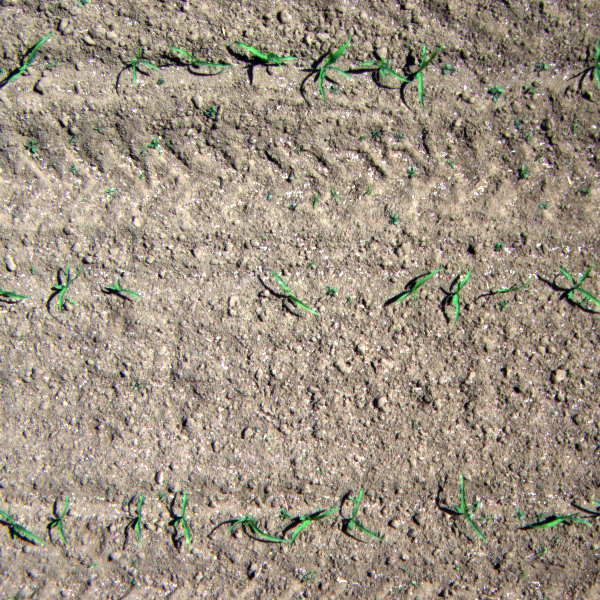
Acquisition date: 2023-05-30
Tile: 1025
Annotated plant instances:
label: maize
label: maize
label: amaranth
label: amaranth
label: amaranth
label: amaranth
label: amaranth
label: amaranth
label: weed_other
label: weed_other
label: weed_other
label: amaranth
label: amaranth
label: weed_other
label: weed_other
label: weed_other
label: amaranth
label: amaranth
label: weed_other
label: amaranth
label: amaranth
label: amaranth
label: weed_other
label: amaranth
label: amaranth
label: weed_other
label: amaranth
label: amaranth
label: weed_other
label: weed_other
label: weed_other
label: maize
label: maize
label: maize
label: amaranth
label: maize
label: weed_other
label: maize
label: maize
label: maize
label: weed_other
label: amaranth
label: weed_other
label: weed_other
label: weed_other
label: weed_other
label: weed_other
label: weed_other
label: weed_other
label: weed_other
label: weed_other
label: maize
label: weed_other
label: maize
label: maize
label: maize
label: maize
label: maize
label: weed_other
label: maize
label: weed_other
label: weed_other
label: weed_other
label: weed_other
label: amaranth
label: weed_other
label: amaranth
label: weed_other
label: weed_other
label: weed_other
label: weed_other
label: maize
label: maize
label: maize
label: maize
label: maize
label: maize
label: weed_other
label: maize
label: maize
label: weed_other
label: weed_other
label: weed_other
label: weed_other
label: weed_other
label: weed_other